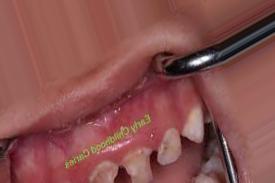
Condition: Caries